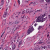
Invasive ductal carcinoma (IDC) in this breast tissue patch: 1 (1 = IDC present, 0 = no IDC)